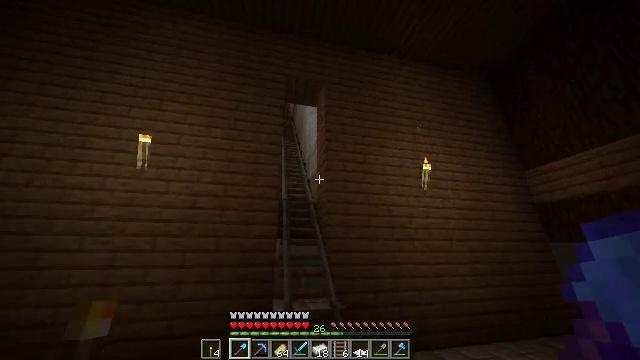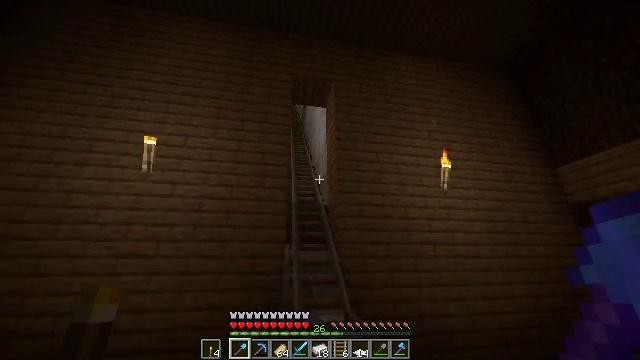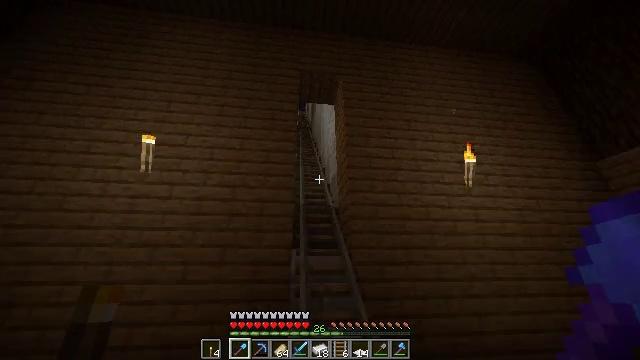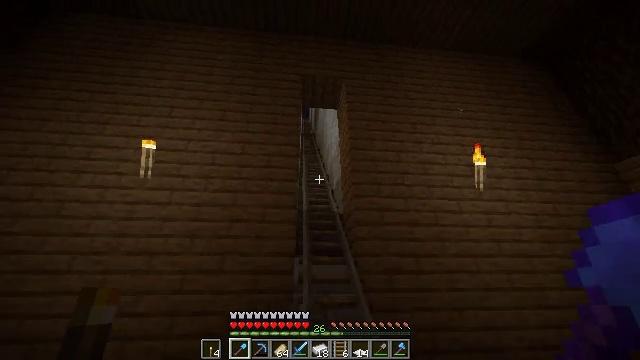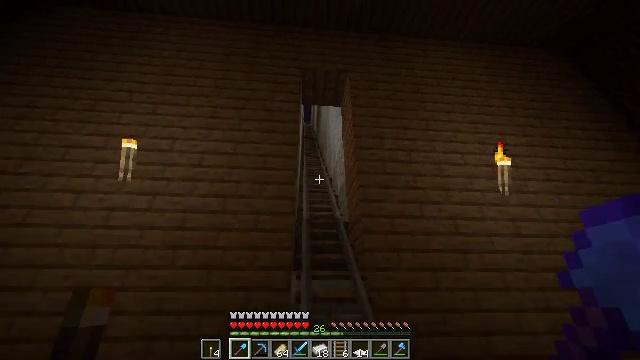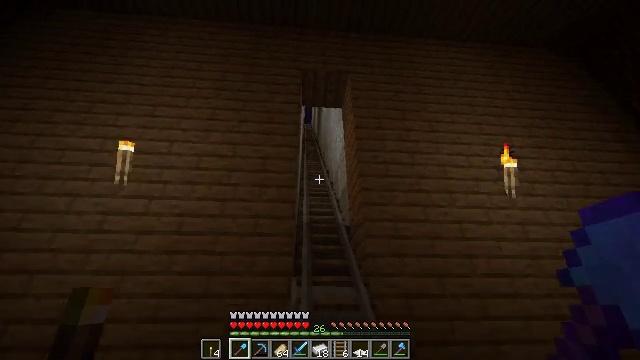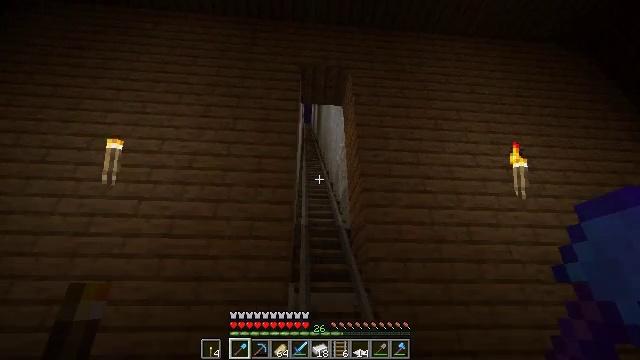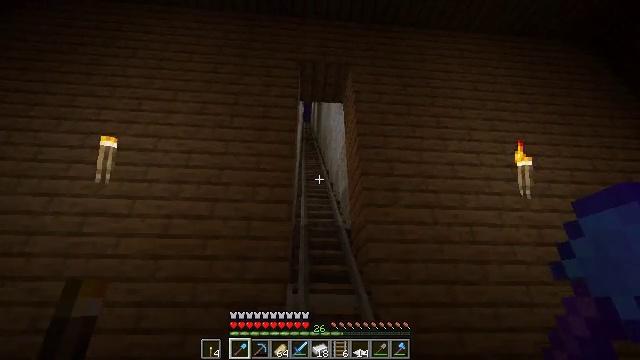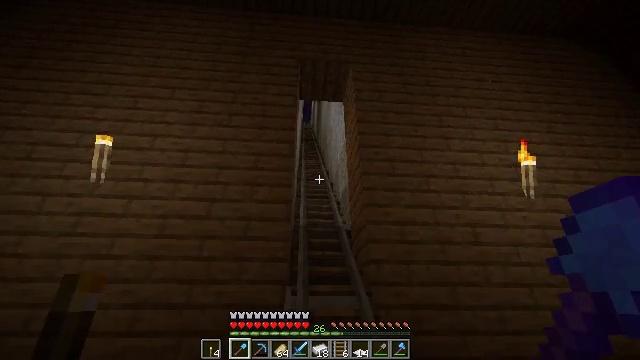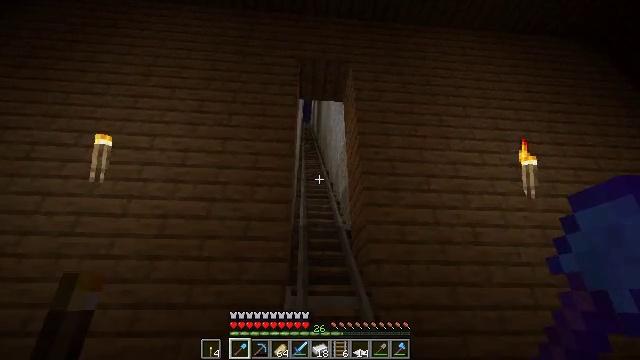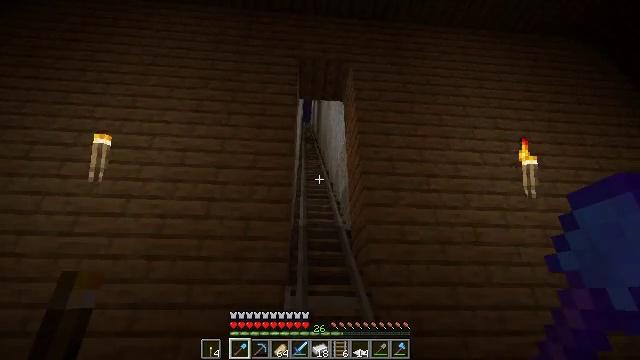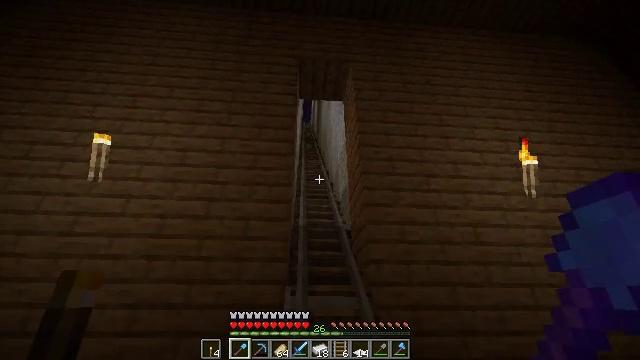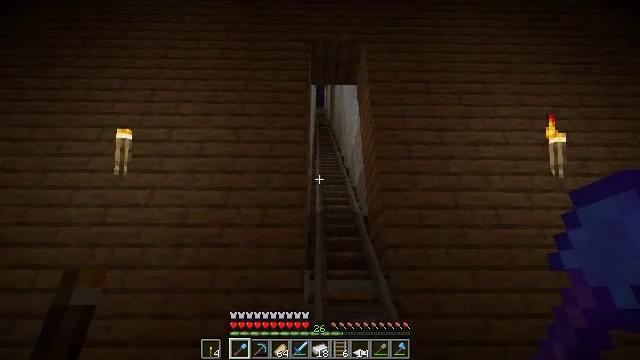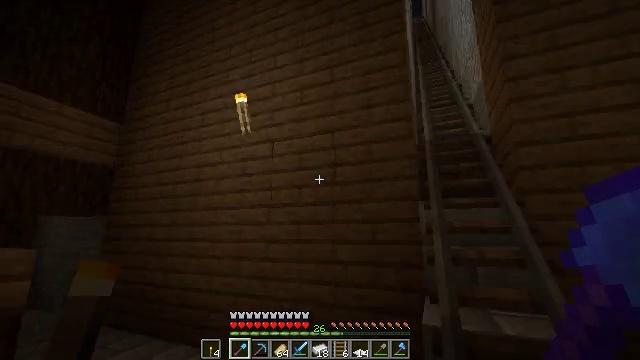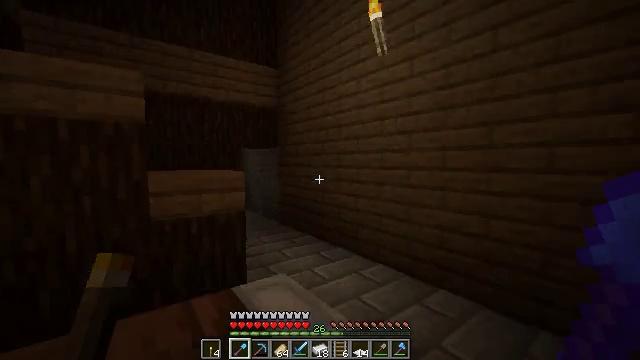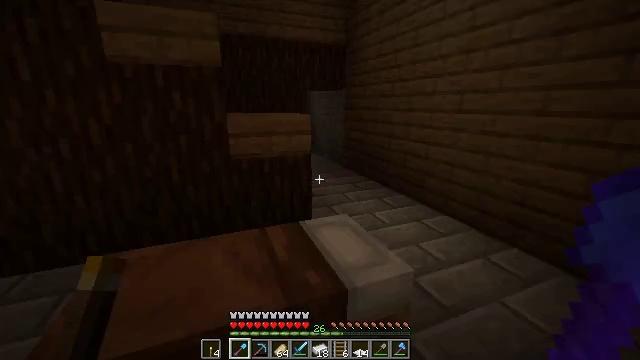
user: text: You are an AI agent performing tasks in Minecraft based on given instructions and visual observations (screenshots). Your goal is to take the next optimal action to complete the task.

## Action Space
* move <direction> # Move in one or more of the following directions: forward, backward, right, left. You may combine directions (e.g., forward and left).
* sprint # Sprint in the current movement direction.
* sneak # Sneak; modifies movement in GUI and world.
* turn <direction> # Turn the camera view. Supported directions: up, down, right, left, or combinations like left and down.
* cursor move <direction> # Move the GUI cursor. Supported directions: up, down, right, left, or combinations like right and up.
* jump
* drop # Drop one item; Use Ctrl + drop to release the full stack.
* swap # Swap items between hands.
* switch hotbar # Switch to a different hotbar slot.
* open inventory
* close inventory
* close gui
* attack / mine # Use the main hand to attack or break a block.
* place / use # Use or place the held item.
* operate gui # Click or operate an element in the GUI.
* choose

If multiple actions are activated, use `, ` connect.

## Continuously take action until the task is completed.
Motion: motion action
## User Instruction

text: Disassemble the brown bed.
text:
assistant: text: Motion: move forward, turn left and up
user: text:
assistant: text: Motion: move forward, turn left and up
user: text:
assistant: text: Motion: turn left and up
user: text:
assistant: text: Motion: turn up
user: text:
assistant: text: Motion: no_op
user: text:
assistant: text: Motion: no_op
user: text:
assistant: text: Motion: no_op
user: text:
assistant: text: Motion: no_op
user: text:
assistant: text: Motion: no_op
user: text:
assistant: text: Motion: no_op
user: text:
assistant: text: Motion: no_op
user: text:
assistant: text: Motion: turn left and down
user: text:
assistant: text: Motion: turn left and down
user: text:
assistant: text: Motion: turn left and down
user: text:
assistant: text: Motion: turn left and down
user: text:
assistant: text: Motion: turn left and down
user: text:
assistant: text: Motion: turn left and down
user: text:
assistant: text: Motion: turn left and down
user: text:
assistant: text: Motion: no_op
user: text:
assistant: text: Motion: no_op
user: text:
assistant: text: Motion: turn left and down
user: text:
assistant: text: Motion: turn left and down
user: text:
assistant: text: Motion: no_op
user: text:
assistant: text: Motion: use / place
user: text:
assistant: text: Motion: use / place
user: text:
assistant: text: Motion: use / place
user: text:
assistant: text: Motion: no_op
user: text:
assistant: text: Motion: no_op
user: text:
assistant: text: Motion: no_op
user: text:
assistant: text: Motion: no_op